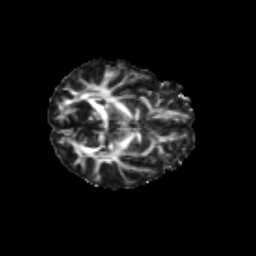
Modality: FA
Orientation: axial
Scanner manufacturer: siemens
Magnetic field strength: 3 T
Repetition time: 9.2 s
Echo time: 0.084 s